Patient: sex M, age 72
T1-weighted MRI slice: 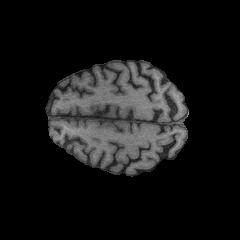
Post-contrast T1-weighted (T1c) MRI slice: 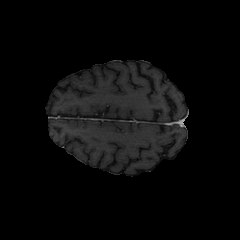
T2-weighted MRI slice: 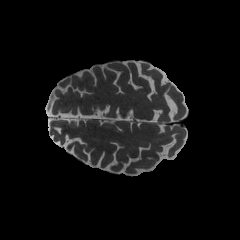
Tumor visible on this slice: no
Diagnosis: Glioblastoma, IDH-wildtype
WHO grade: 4